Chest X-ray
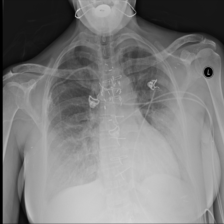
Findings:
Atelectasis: negative
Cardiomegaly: negative
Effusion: negative
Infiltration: negative
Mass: negative
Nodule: negative
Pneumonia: negative
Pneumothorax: negative
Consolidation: negative
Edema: negative
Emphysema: negative
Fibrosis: negative
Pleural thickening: positive
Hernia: negative